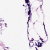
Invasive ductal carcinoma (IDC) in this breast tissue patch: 0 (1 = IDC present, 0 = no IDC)